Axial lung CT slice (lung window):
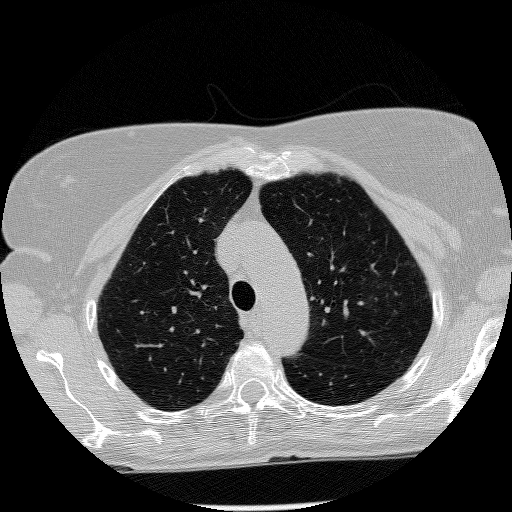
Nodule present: no